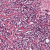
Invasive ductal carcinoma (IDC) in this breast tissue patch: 1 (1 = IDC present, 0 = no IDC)